Field crop: maize
Growth stage: 2
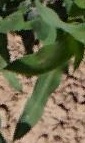
Species: maize